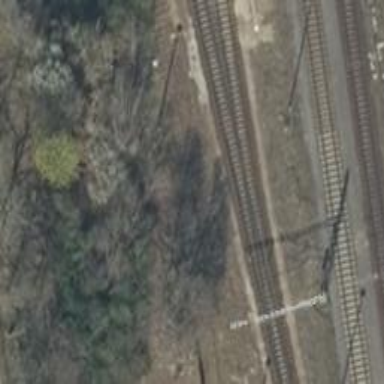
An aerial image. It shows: Railway switch.